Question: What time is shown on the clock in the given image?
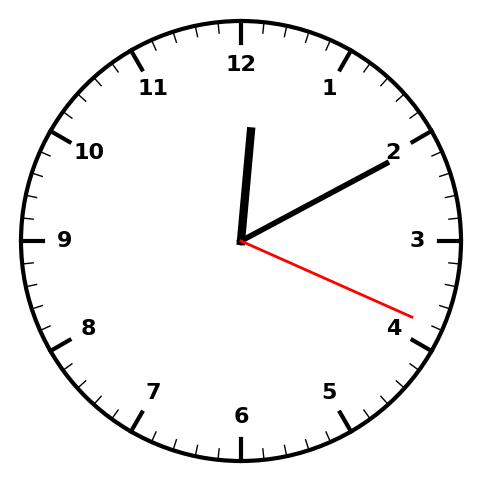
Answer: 12:10:19